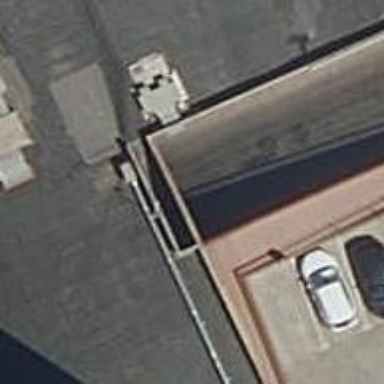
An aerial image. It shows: Parking entrance.